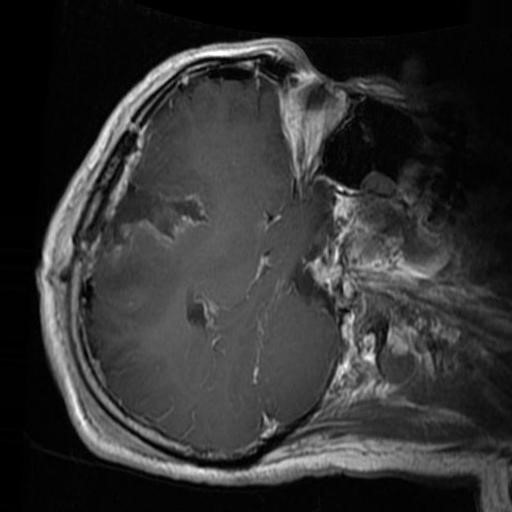
Label: brain_glioma